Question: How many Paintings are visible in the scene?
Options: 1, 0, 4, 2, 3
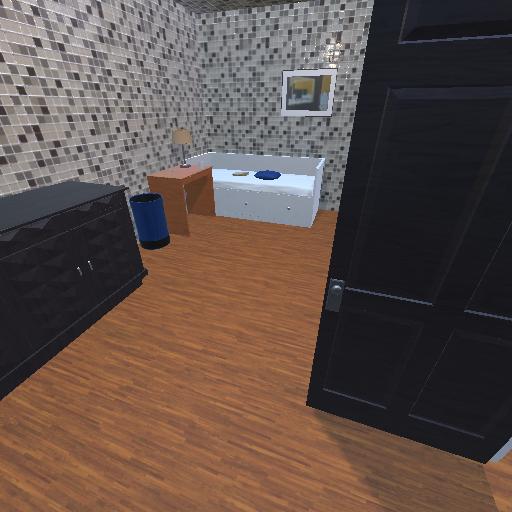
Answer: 1